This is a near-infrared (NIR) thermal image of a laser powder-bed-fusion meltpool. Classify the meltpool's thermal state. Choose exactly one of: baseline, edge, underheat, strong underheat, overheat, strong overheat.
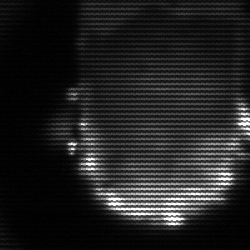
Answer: baseline